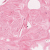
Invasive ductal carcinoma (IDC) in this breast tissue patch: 0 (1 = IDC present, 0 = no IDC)